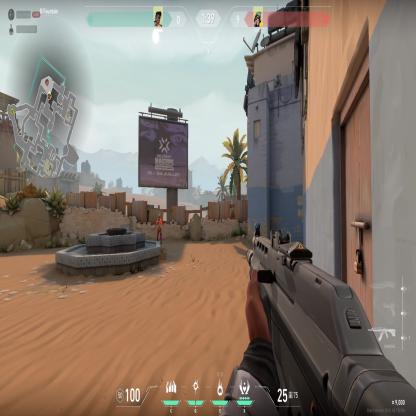
Label: enemy